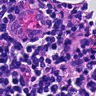
Metastatic tissue present: no